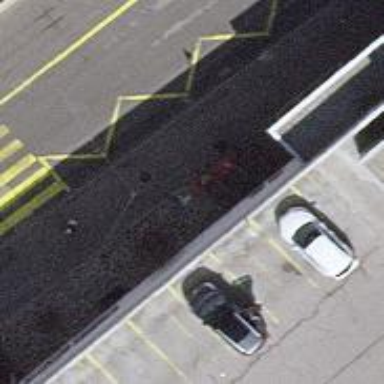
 featuring asphalt surface for added durability."